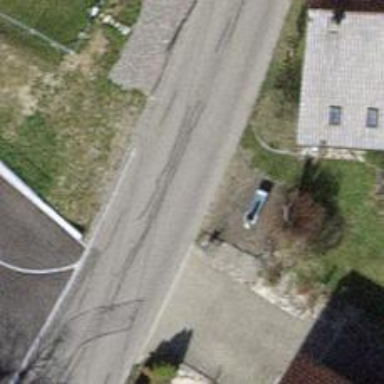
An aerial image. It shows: Asphalt road classified as tertiary.